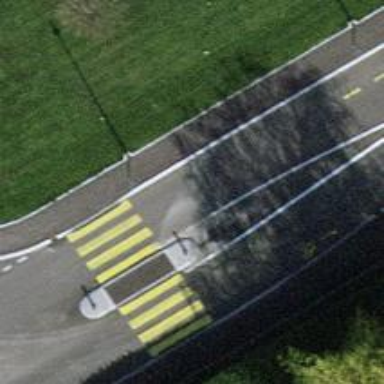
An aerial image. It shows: Zebra crossing with road island.